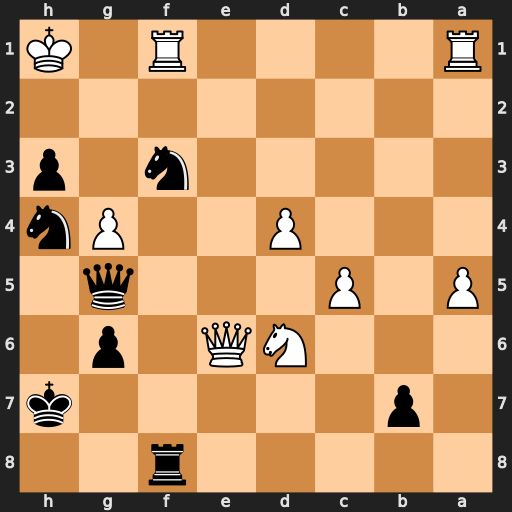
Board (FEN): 5r2/1p5k/3NQ1p1/P1P3q1/3P2Pn/5n1p/8/R4R1K
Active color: b
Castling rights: -
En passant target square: -
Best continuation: Qd2 Qe7+ Kg8